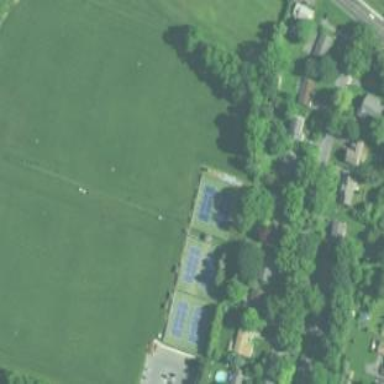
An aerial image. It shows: Recreation ground.